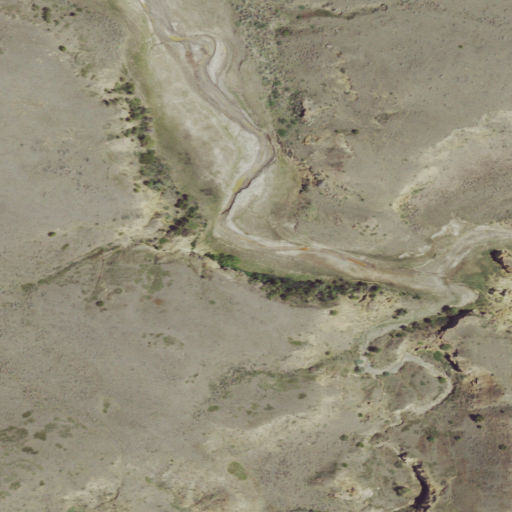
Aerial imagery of valley in Montana named South Fork Sand Arroyo containing shrub, grassland, herbaceous wetlands, and barren land